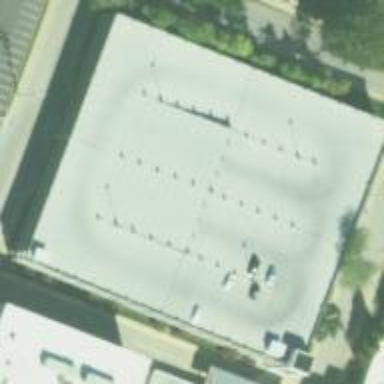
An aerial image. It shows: Multi-storey parking building with paved surface.